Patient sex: F
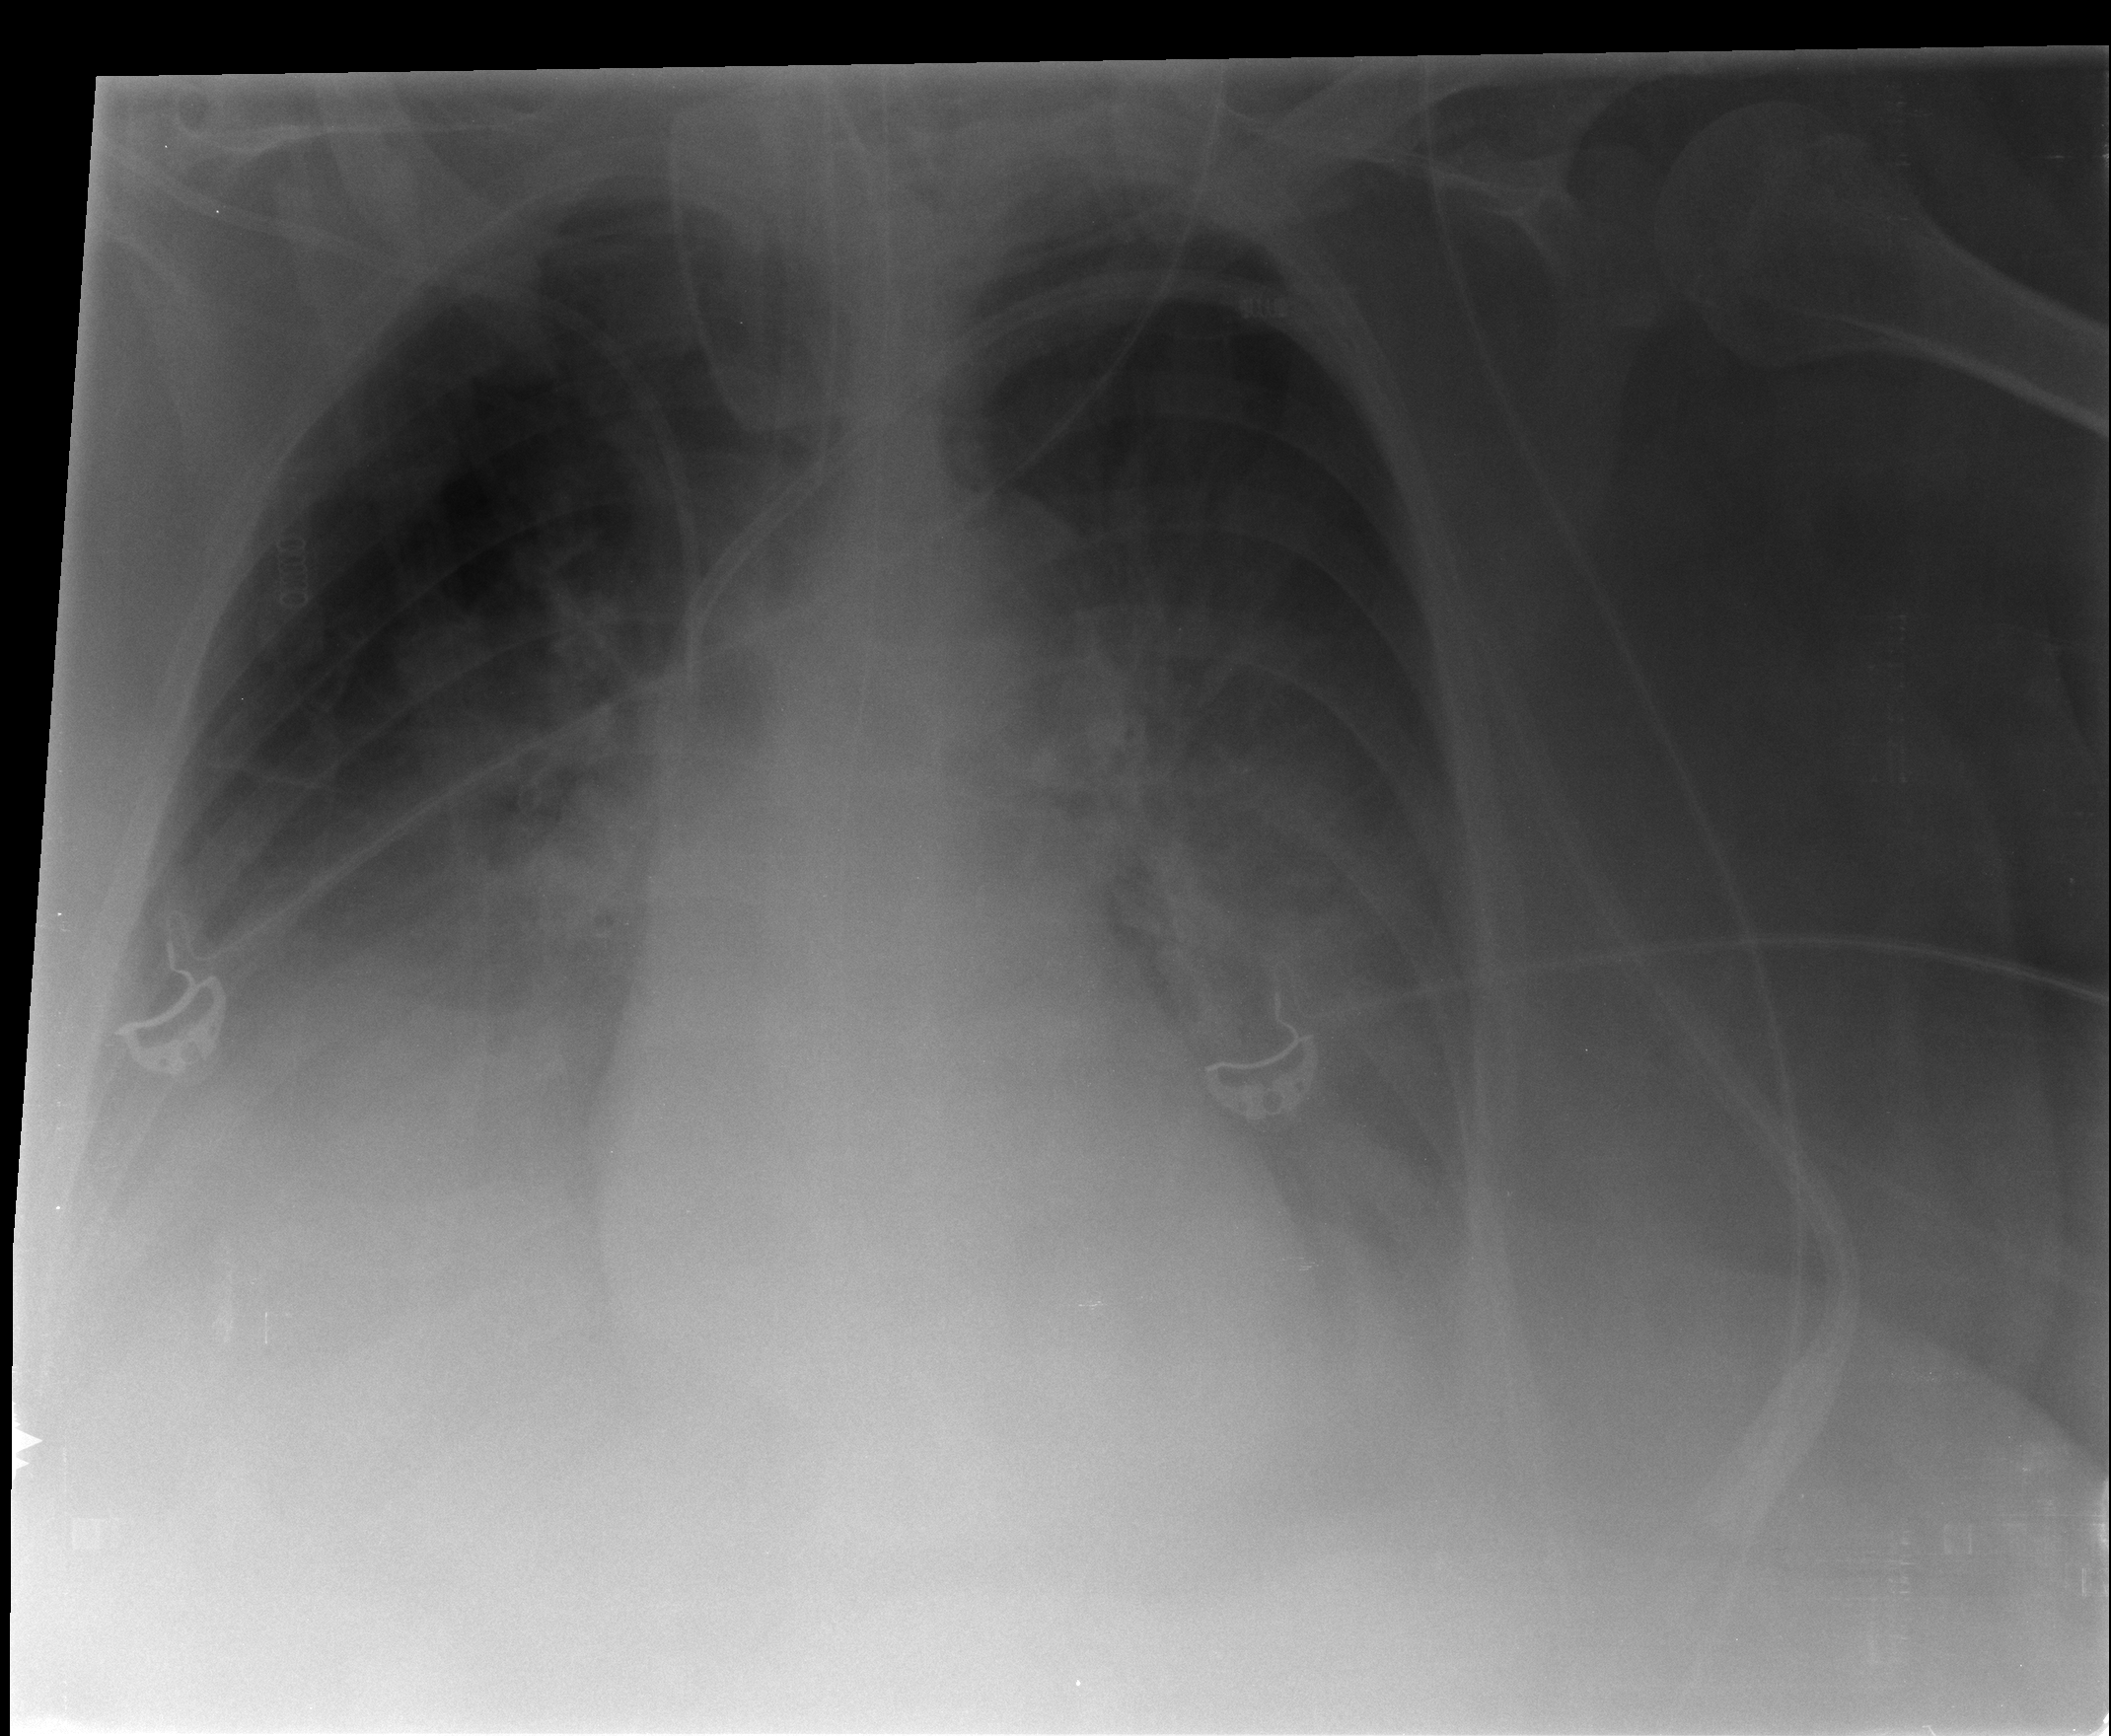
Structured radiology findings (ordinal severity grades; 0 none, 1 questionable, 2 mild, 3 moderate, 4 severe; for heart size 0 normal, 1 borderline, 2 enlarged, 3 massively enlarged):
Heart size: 1
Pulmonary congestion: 2
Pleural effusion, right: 3
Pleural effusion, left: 3
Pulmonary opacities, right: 1
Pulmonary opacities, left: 1
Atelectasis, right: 2
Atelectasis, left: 2